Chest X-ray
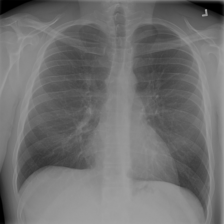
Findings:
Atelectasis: negative
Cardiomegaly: negative
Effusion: negative
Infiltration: negative
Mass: negative
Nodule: positive
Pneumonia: negative
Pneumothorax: negative
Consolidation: negative
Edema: negative
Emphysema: negative
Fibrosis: negative
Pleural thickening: negative
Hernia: negative